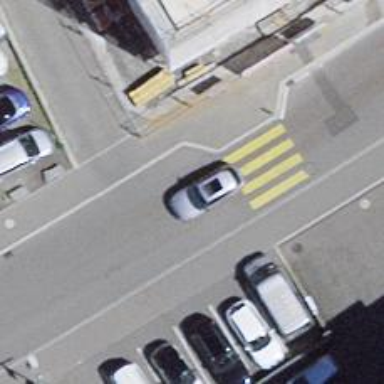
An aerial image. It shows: Uncontrolled zebra crossing on the road.